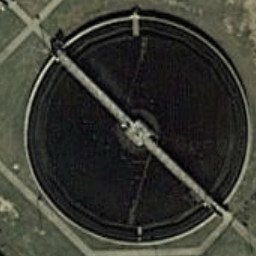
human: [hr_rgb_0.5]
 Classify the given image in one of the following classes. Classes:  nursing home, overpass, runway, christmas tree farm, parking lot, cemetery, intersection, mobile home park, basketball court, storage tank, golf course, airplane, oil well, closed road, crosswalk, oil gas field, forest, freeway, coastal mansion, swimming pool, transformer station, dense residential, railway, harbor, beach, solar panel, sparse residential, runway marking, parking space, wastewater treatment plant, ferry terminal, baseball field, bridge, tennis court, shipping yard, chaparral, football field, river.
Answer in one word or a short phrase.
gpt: wastewater treatment plant